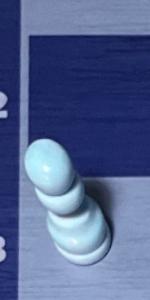
Label: Pawn_White